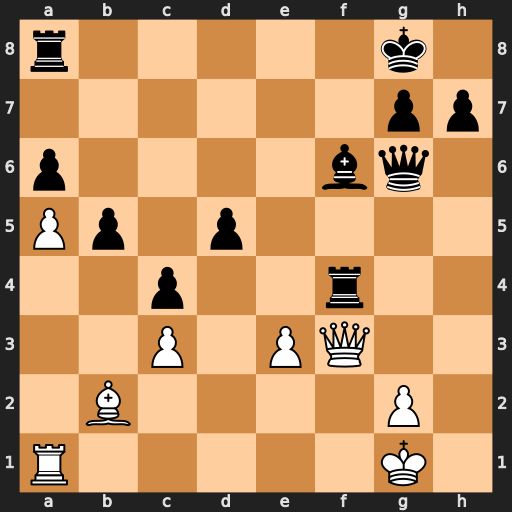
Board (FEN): r5k1/6pp/p4bq1/Pp1p4/2p2r2/2P1PQ2/1B4P1/R5K1
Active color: w
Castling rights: -
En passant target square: -
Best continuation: Qxd5+ Qf7 Qxa8+